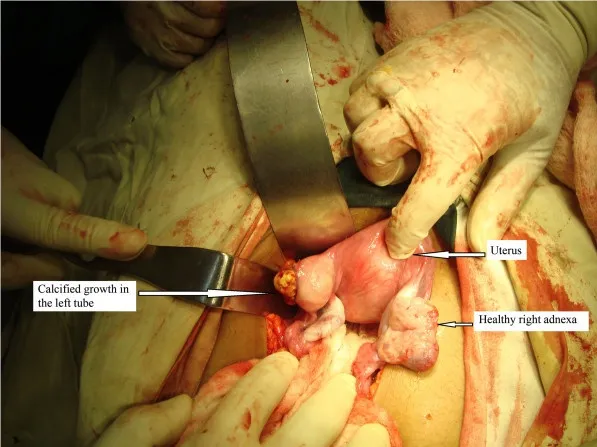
Rent in the left fallopian tube filled with growth of calcified chorionic tissue showing the site of rupture of tubal ectopic pregnancy.
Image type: medical_photograph (other_medical_photograph)